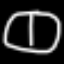
Label: clock